Question: I am facing a problem with select.
Below is my code snippet for receiving the data (server side):
'''
int tcpip_receive_data (int sockfd, char *recv_buffer, int buffer_len, int flags, long sec_timeout)
{
int ret = 0 ;
fd_set fdsock ;
struct timeval timeout = {0x00,} ;
if ((sockfd < 0) || !(recv_buffer) || !(buffer_len))
{
return FAIL ;
}
if (sec_timeout > 0)
{
/* the socket to monitor */
FD_ZERO (&fdsock) ;
FD_SET ((unsigned int) sockfd, &fdsock) ;
/* set a timeout */
timeout.tv_sec = sec_timeout ;
timeout.tv_usec = 0 ;
/* now check whether some data is there or not */
if ((ret = select (sockfd + 1, &fdsock, NULL, NULL, &timeout)) <= 0)
{
printf ("ERROR: Select() retValue[%d] for SockID[%d]%s:%d", ret, sockfd, __FILE__, __LINE__) ;
return FAIL ;
}
else if (ret == 0)
{
printf ("ERROR: Select timed out for SockID[%d]- %s:%d", sockfd, __FILE__, __LINE__) ;
return FAIL ;
}
}
return (recv (sockfd, recv_buffer, buffer_len, flags)) ;
}
'''
Below is my code snippet for sending the data ( client side):
'''
int main ( int argc, char **argv )
{
struct sockaddr_in sock_client;
char ip_address [IP_ADDR_LEN] = {0,};
char filename [MAXSTR] = {0,};
int port = 0;
int sock_fd = 0;
FILE *input_fp = NULL;
FILE *output_fp = NULL;
int len = 0, ret = 0;
char data [ BUF_SIZE ] = {0,};
char recv_buffer [ BUF_SIZE ] = {0,};
struct hostent *host;
printf ("%d
", argc);
if ( argc != 4 )
{
fprintf ( stdout, "<Usage> ./wsp_client <IPAddress> <Port> <DataFilename>
" );
return 0;
}
strcpy ( ip_address ,argv[1] );
port = atoi ( argv[2] );
strcpy ( filename, argv[3] );
printf ("%s:%d:%s
", ip_address, port, filename );
if ( ( input_fp = fopen ( filename, "rb" ) ) == NULL )
{
perror ("Input file fopen:");
return 0;
}
if ( ( output_fp = fopen ( "./read_data", "wb" ) ) == NULL )
{
perror ("Outuput fopen:");
return 0;
}
while ( !feof(input_fp) )
{
if ( ( ret = fread ( data, 1, BUF_SIZE, input_fp ) ) < 0 )
{
printf ("fread failed, ferror=[%d] feof=[%d]", ferror (stdin), feof(input_fp));
break ;
}
len += ret;
}
fwrite ( data, sizeof (char), len, output_fp );
fclose ( input_fp );
fclose ( output_fp );
//create a scoket.
if ( ( sock_fd = socket ( AF_INET, SOCK_STREAM, 0 ) ) < 0 )
{
perror ( "Socket Error:" );
return 0;
}
//form the structure.
host = gethostbyname(ip_address);
sock_client.sin_family = AF_INET;
sock_client.sin_port = htons (port);
sock_client.sin_addr = *((struct in_addr *)host->h_addr);
//connect
printf ( "Connecting to port %d
", port );
if ( connect ( sock_fd, (struct sockaddr *) &sock_client, sizeof ( sock_client ) ) < 0 )
{
perror ( "connect:" );
return 0;
}
printf ("Connection Established
");
printf ("Sending data of lenght:%d
", len);
if ( ( ret = send ( sock_fd, data, len, 0 ) ) < 0 )
{
perror ("send:");
return 0;
}
printf ("Sent data of lenght:%d
", len);
recv (sock_fd, recv_buffer, BUF_SIZE, 0);
close ( sock_fd );
}
'''
The problem is the client program which i have written is able to send the data but the server is not able to receive the data. But the with other client program(actually a tool) I am able to send data and the server is able to receive the data and process the data received.
And from the tcpdump, there has been a connection established, and the client have sent data, and the server has acknowledged it( Please check the Wrieshark pasted below ).
But the server is giving me the logs saying that timeout occurred.

Why is select is not waking up when the data present in the socket. Why it is getting timedout.
Please help me to sort the problem.
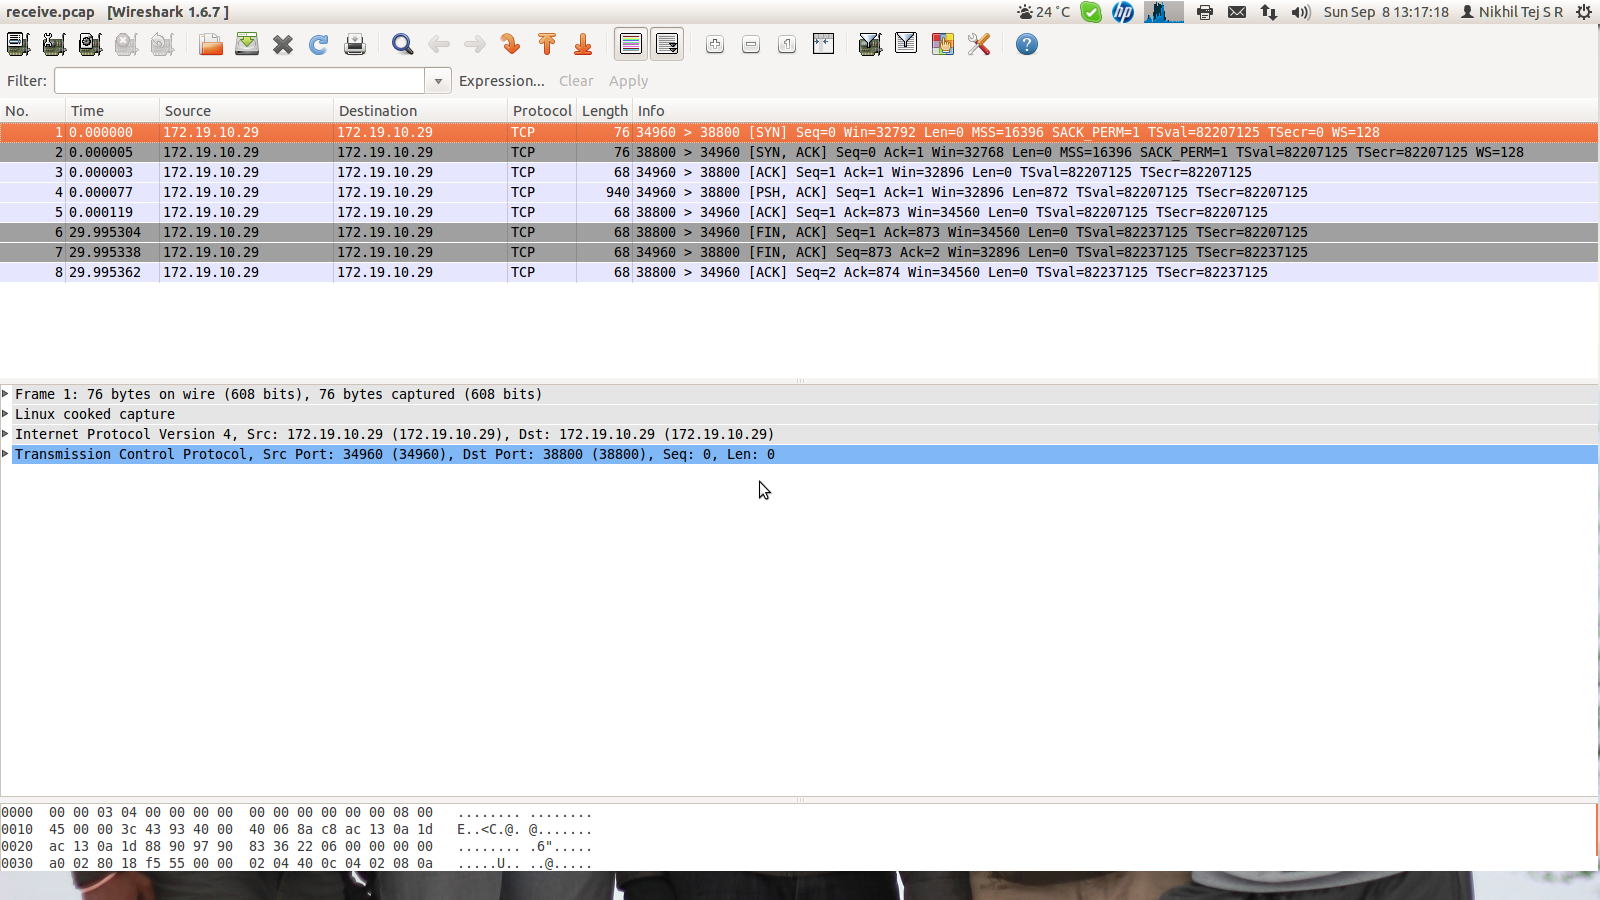
Answer: The other side is not sending you any data. Whatever data you're sending it, it isn't sufficient to cause it to send you a reply. Your 'select' is timing out because the specified time, 30 seconds, has passed.